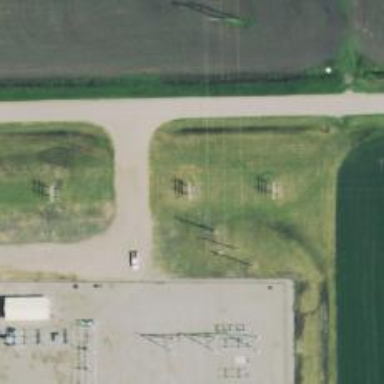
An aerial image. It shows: Power tower of h-frame design. It is crossing type tower.